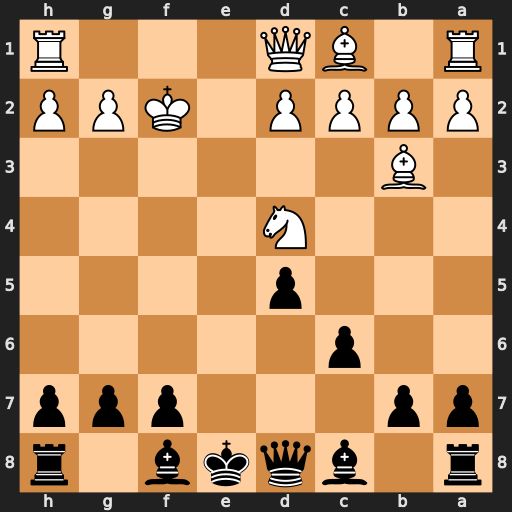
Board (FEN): r1bqkb1r/pp3ppp/2p5/3p4/3N4/1B6/PPPP1KPP/R1BQ3R
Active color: b
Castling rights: kq
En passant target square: -
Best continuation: Qh4+ Kf1 Qxd4